Question: I have three tables in sql-server like table A table B table C.
How can I join 3 tables as expressed in the image below?

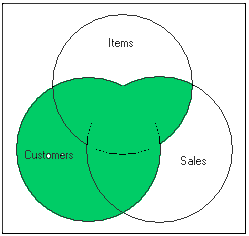
Answer: More information needed to give you a correct piece of code, but from the image you need <URL>s.
'''
SELECT *
FROM Customers c
LEFT JOIN Items i ON c.iid = i.id
LEFT JOIN Sales s ON c.sid = s.id
'''